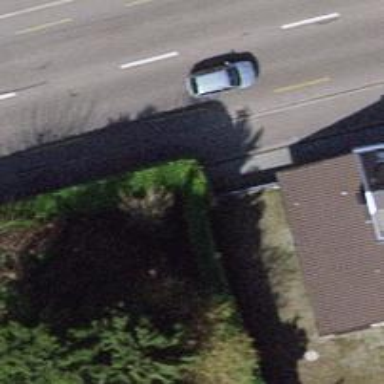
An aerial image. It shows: Hedge acting as barrier.